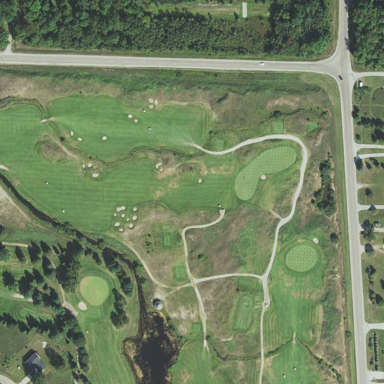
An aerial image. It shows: Golf fairway surrounded by grass.